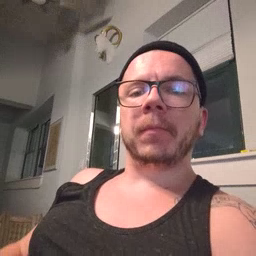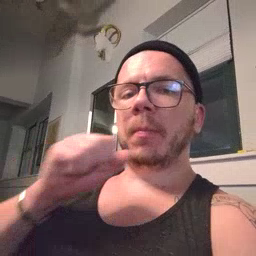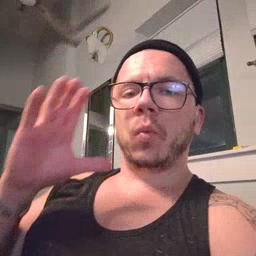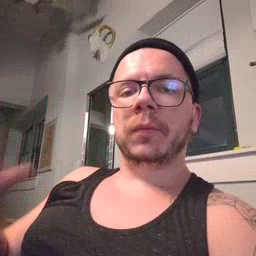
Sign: balloon